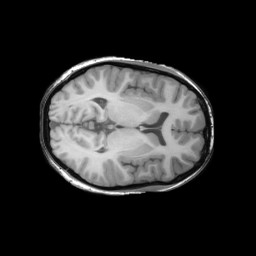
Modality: T1w
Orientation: axial
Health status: ill
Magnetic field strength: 3 T